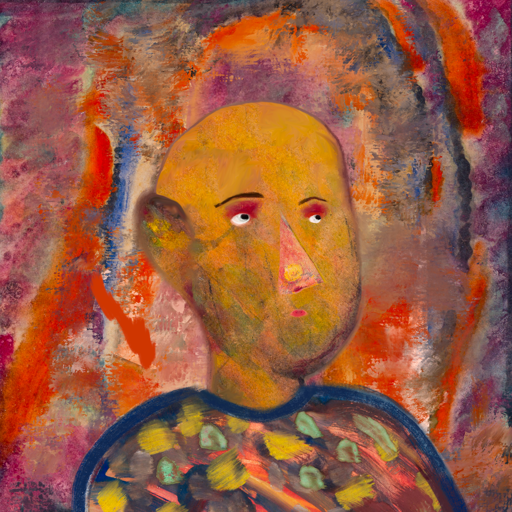
Background: Experience, Head And Neck Side: Gypsy_Mother, Face Side: Irani, Bust: Mother_And_Son_Mother, Hair Side: Blank, Head Accessory: Blank, Second Necklace: Blank, Necklace: Blank, Baby: Blank